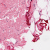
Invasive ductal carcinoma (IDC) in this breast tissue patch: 0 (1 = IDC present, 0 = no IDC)